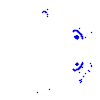
Particle: pion